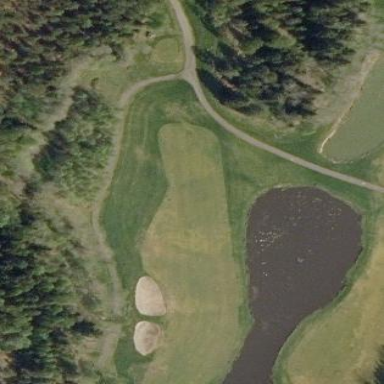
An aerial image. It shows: Picturesque scene of golf course with lateral water hazard.